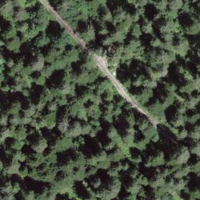
EUNIS habitat code: 43
Species observed at this site:
Platanthera bifolia